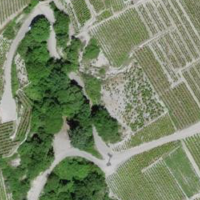
EUNIS habitat code: 40
Species observed at this site:
Prunus mahaleb